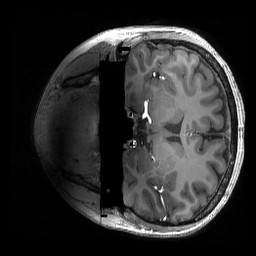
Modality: T1w
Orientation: coronal
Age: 19
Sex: female
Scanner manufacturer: siemens
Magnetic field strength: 6.98 T
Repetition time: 2.53 s
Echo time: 0.00176 s